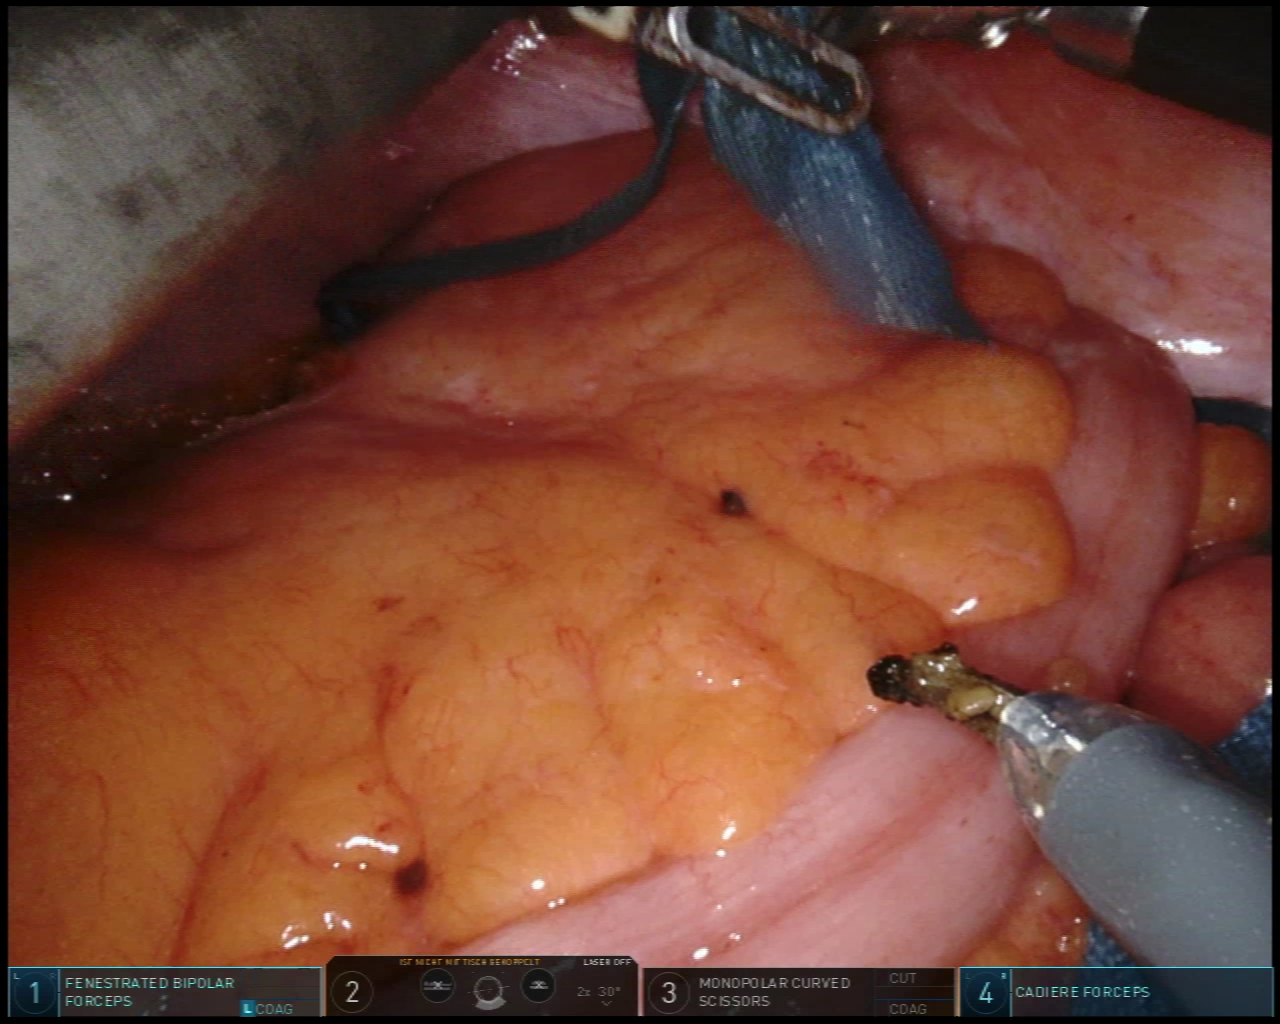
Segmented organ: colon
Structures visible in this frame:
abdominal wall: yes
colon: yes
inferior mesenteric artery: no
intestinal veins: no
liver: no
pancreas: no
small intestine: yes
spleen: no
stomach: no
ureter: no
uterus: no
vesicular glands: no